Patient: sex M, age 42
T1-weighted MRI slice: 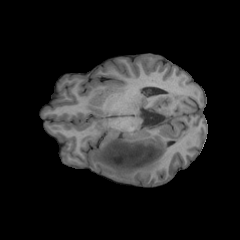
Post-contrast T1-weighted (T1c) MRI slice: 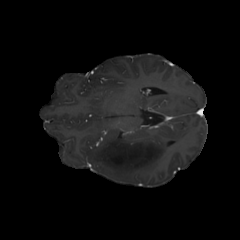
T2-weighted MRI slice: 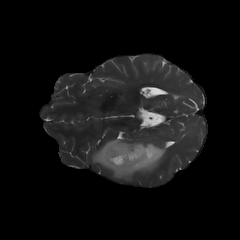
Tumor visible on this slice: yes
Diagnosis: Astrocytoma, IDH-mutant
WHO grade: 2